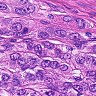
Metastatic tissue present: yes